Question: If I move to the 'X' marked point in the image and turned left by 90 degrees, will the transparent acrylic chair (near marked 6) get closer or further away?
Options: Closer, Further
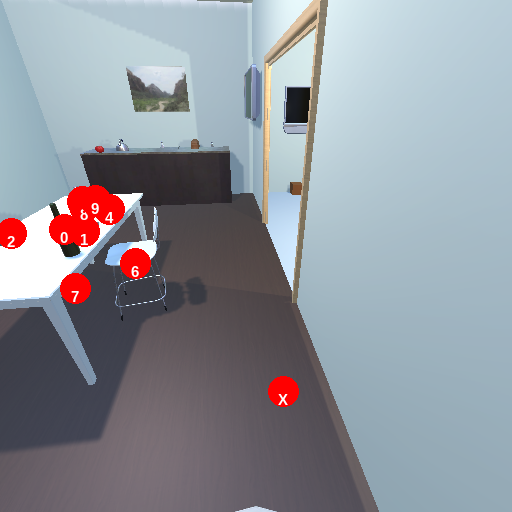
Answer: Closer